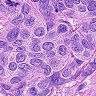
Metastatic tissue present: yes